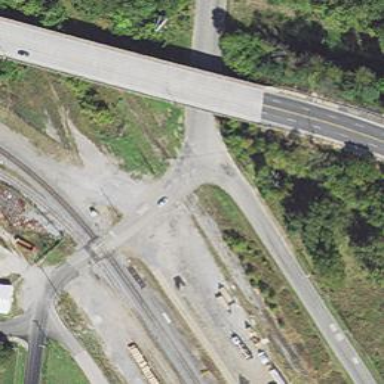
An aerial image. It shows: Abandoned railway.